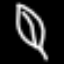
Label: leaf